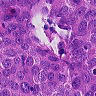
Metastatic tissue present: yes